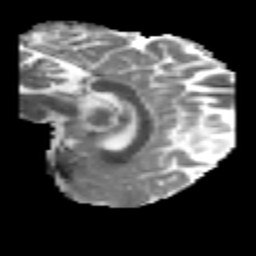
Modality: MD
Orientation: sagittal
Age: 38
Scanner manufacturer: philips
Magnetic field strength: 3 T
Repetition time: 7.767 s
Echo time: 0.1224 s